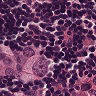
Metastatic tissue present: yes